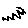
Label: zigzag